Field crop: maize
Growth stage: 2
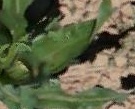
Species: maize